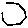
Label: hexagon